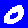
Digit: 0